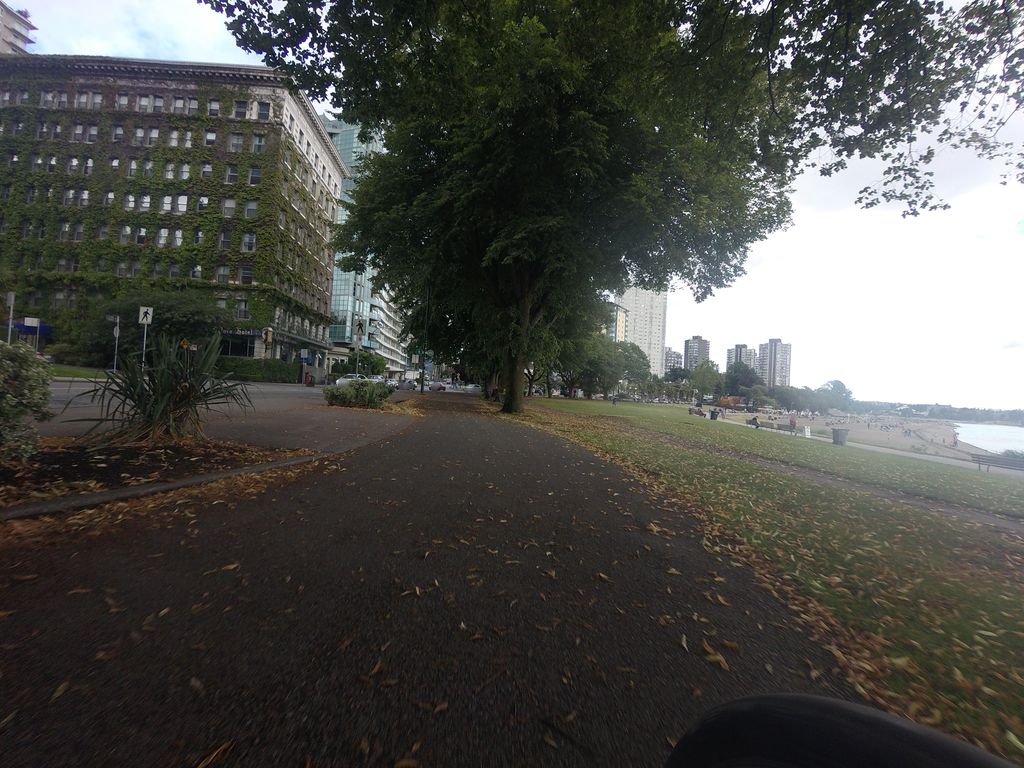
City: vancouver